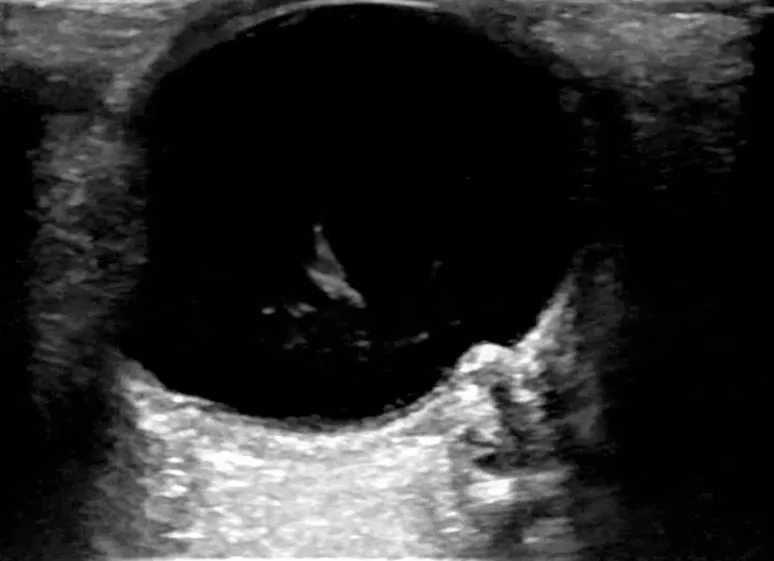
Left eye vitreous hemorrhage can now also be appreciated anterior to the prominent optic nerve.
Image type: radiology (ultrasound)